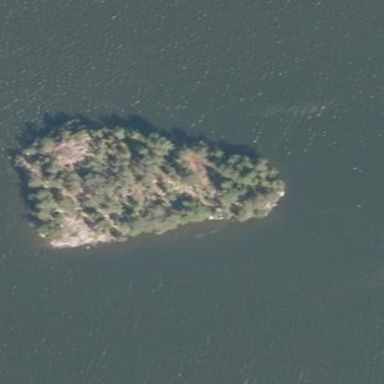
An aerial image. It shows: Islet.